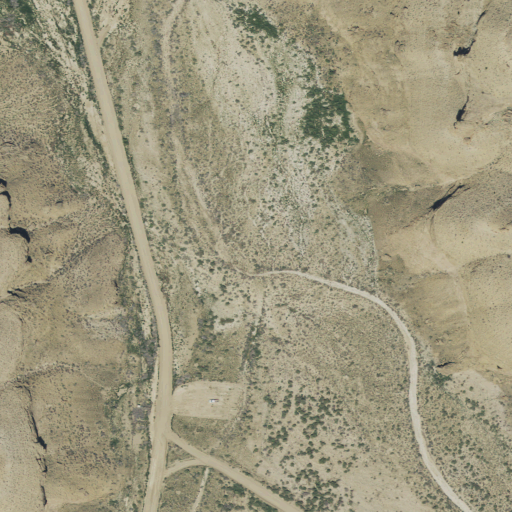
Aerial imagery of valley in Utah named Center Fork Asphalt Wash containing shrub, grassland, and evergreen forest